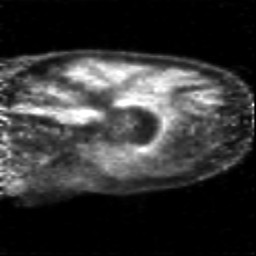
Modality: PET
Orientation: sagittal
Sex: female
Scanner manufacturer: siemens